Interaction volume radius: 5 \u00c5
Interaction volume height: 25 \u00c5
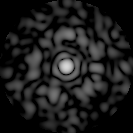
Disorder parameter: 0.8818